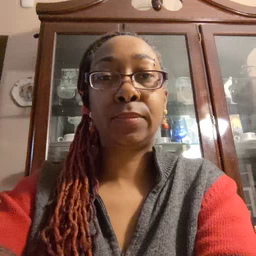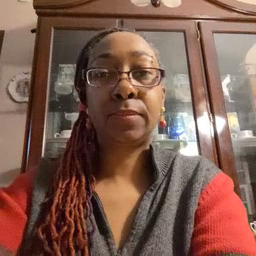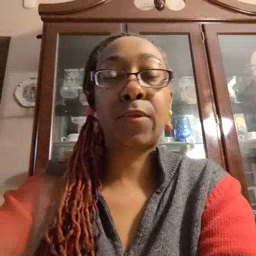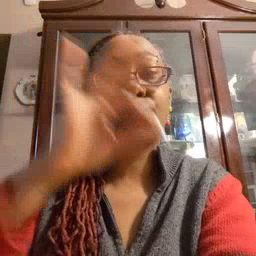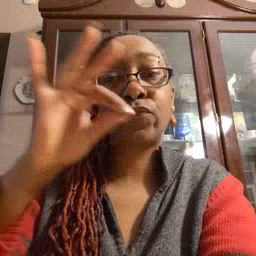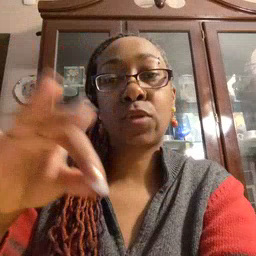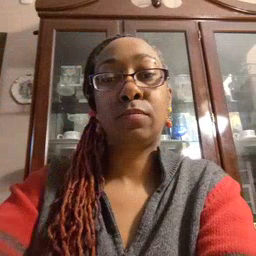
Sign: frenchfries